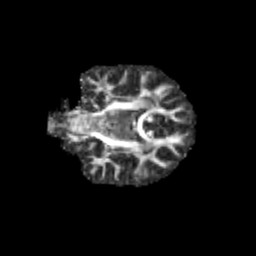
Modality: FA
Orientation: coronal
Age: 12
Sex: female
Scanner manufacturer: siemens
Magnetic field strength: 3 T
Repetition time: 3.8 s
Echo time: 0.07 s